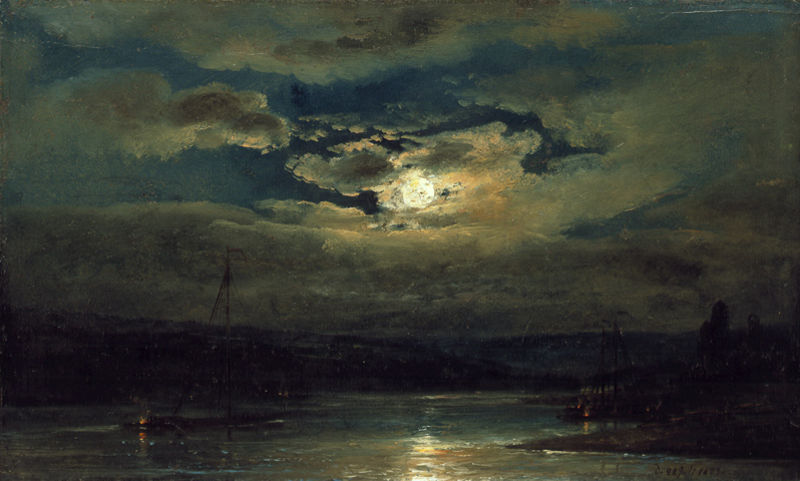
Titel: Elblandschaft bei Dresden im Mondschein
Künstler: Johan Christian Clausen Dahl
Standort: Karlsruhe
Institution: Staatliche Kunsthalle Karlsruhe
Schlagwörter: baum, blau, dunkel, feuer, gemälde, himmel, meer, schatten, wasser, weiß, wolken, bäume, fluss, gelb, grün, landschaft, see, stadt, ufer, abend, braun, grau, hell, lampe, lampen, laterne, licht, lichter, nacht, orange, schwarz, gebäude, haus, wolke, malerei, leinen, holland, signatur, öl, bach, einsamkeit, horizont, häuser, hügel, spiegelung, gewässer, kirche, rauch, sonne, insel, land, dunkelheit, boot, boote, turm, küste, schiff, schiffe, segel, segelboot, segelschiffe, sommer, strand, wellen, ruhe, düster, ort, fischer, leine, mast, segelschiff, berge, dorf, sonnenuntergang, silhouette, ausdruck, hafen, kähne, masten, flus, romantik, sandbank, strom, ölgemälde, dampf, dampfschiff, querformat, turner, glanz, glänzen, glatt, ölfarbe, abendstimmung, mondlicht, bucht, leuchten, reflexion, segelboote, segeln, mond, flamme, fischerboote, gestade, oberfläche, mondschein, nachts, bedrohlich, schein, romantisch, expressiv, dunkle, stark, landscahft, reflektion, vollmond, flussufer, leuchtfeuer, dampfboot, feuerschein, mondnacht, meerenge, lagerfeuer, wolkw, hintergrun, sky, gluss, moon, schuf, mon, ehll, dunkekl, 19. jahrhundert, s, 18. jahrhundert, 1800, 1750, dürster, night, haften, düstere wolken, dunkeheit, klart auf, wehrwolf, feuerschen, hansestadtr, moind